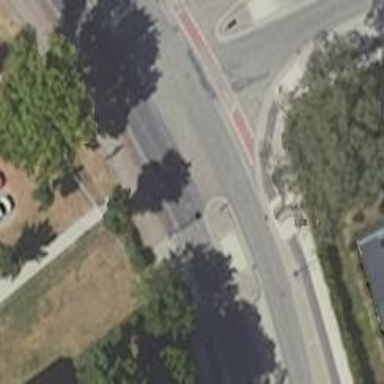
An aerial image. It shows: Uncontrolled footway crossing with median island.